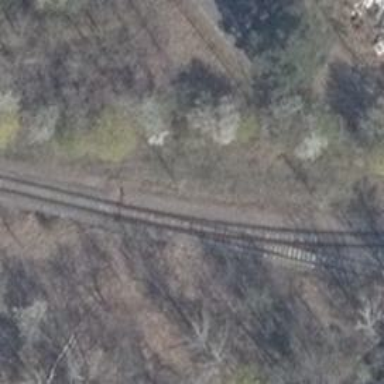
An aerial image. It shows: Railway switch.